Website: home-depot
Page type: billing-address
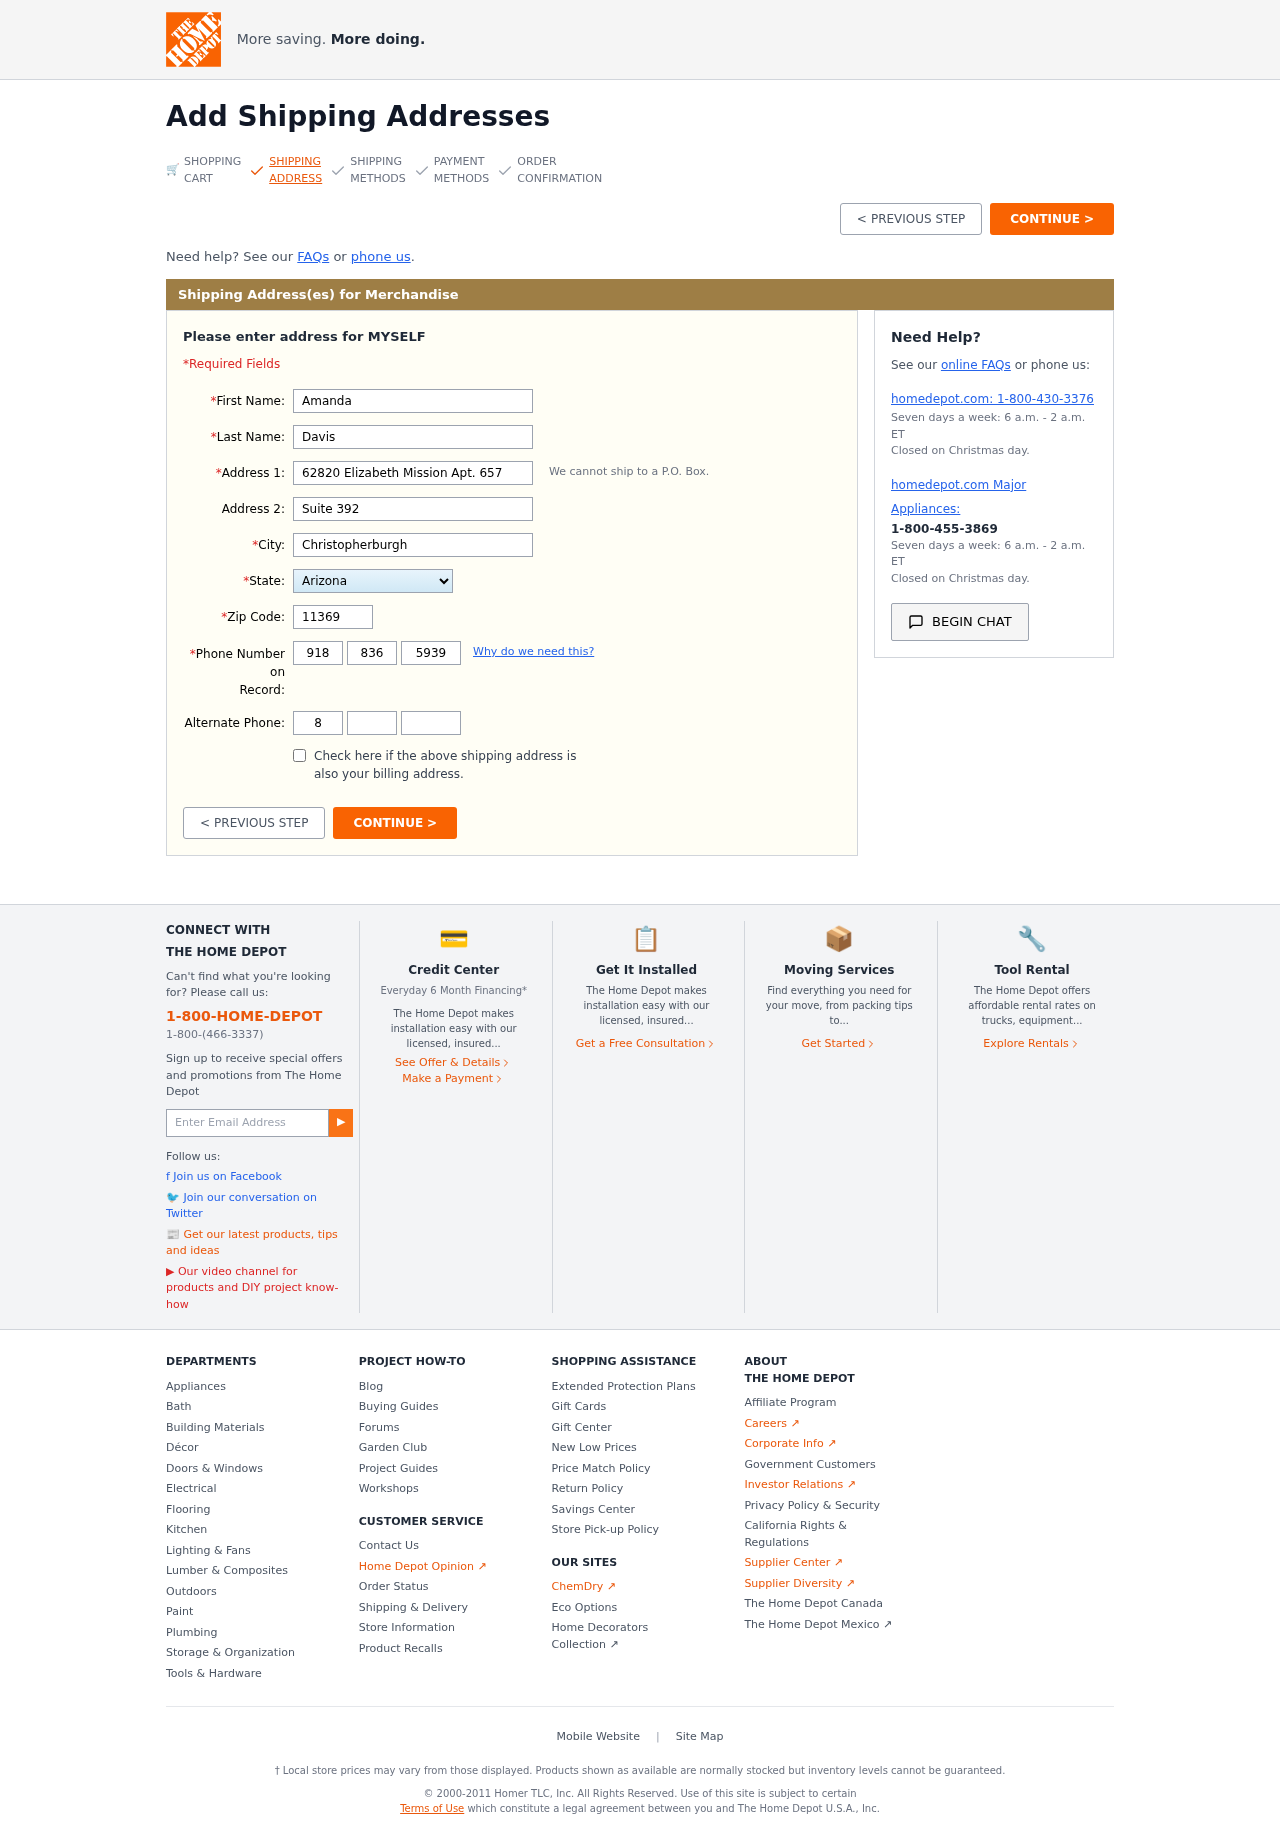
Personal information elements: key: PII_STATE
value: Arizona
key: PII_FIRSTNAME
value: Amanda
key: PII_LASTNAME
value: Davis
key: PII_STREET
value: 62820 Elizabeth Mission Apt. 657
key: PII_STREET2
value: Suite 392
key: PII_CITY
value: Christopherburgh
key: PII_POSTCODE
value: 11369
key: PII_PHONE_AREA
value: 918
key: PII_PHONE_PREFIX
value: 836
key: PII_PHONE_LINE
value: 5939
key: PII_PHONE_ALT_AREA
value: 807
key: PII_PHONE_ALT_PREFIX
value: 404
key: PII_PHONE_ALT_LINE
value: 0162